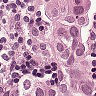
Metastatic tissue present: yes